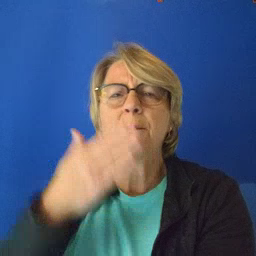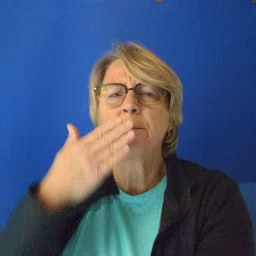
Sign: who